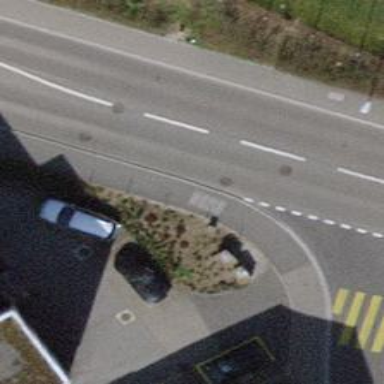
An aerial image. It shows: Asphalt sidewalk.